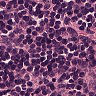
Metastatic tissue present: no